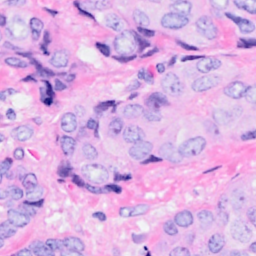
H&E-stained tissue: Breast